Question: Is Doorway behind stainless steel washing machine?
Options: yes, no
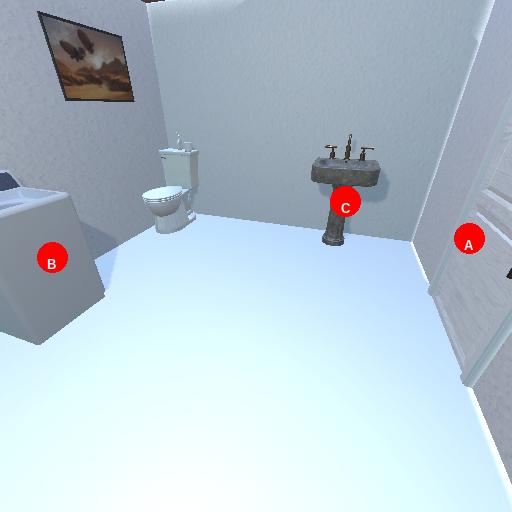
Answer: yes